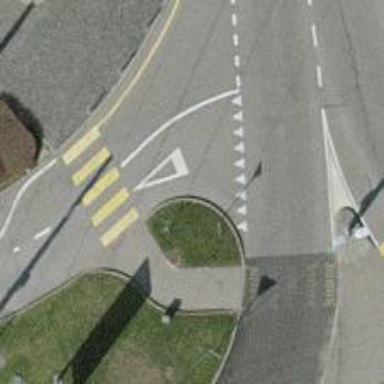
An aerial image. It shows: Marked crossing on footway with clear markings.